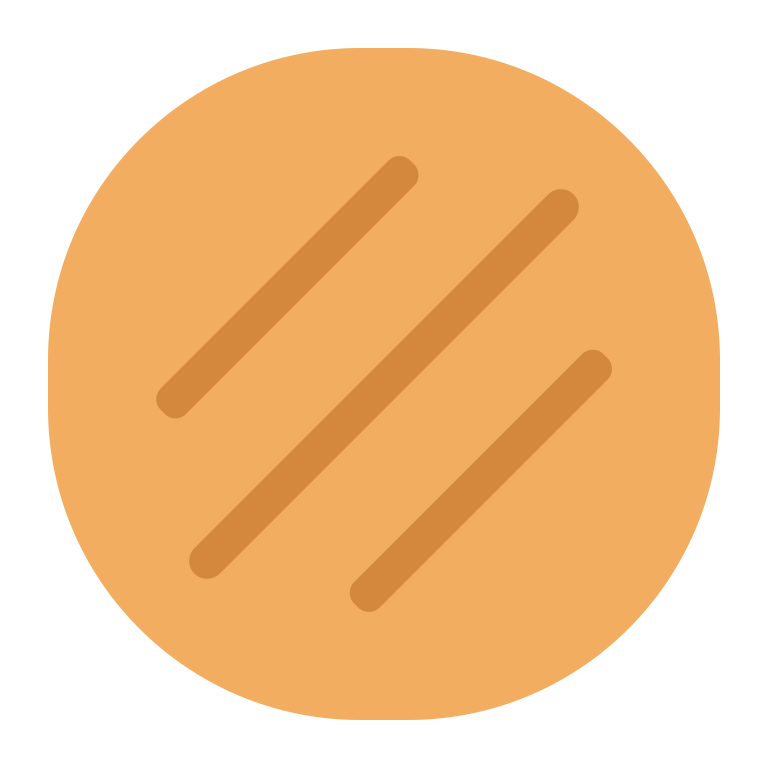
flatbread flat